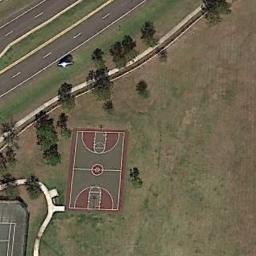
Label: basketball_court